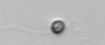
Label: nanoplankton_mix